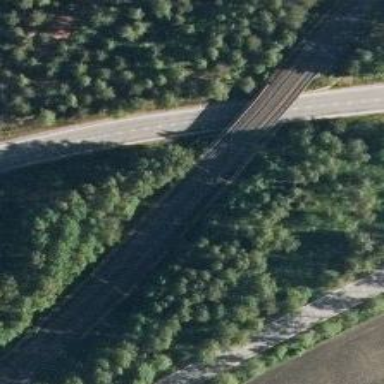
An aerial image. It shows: Bridge over electrified railway with contact line.